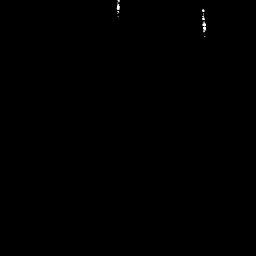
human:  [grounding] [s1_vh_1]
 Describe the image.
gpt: In the satellite image, there is  <ref>1 small ship </ref> <box>[[77, 1, 80, 14, 0]]</box> located at top right.